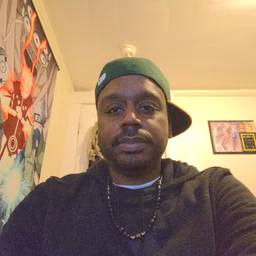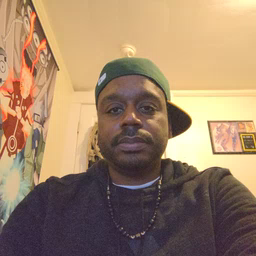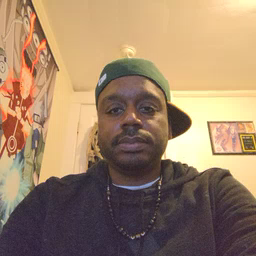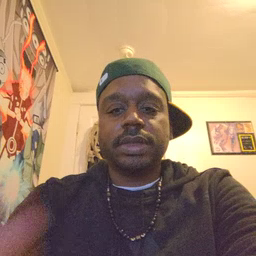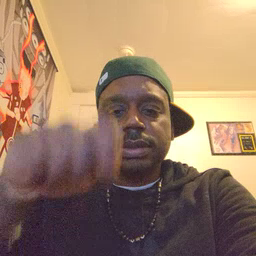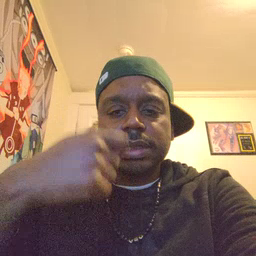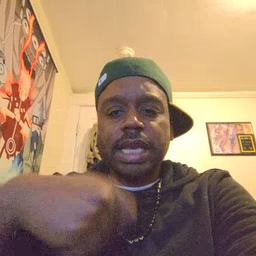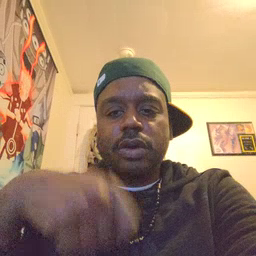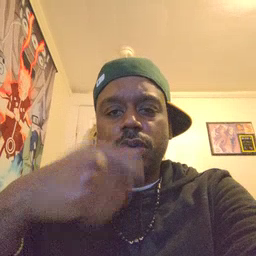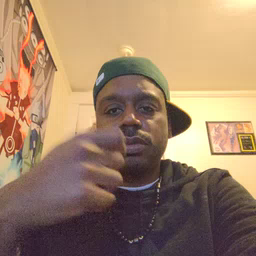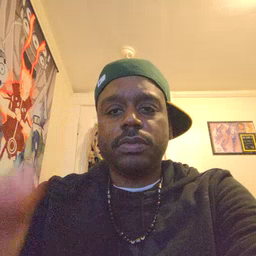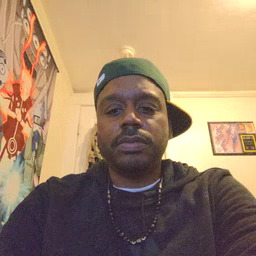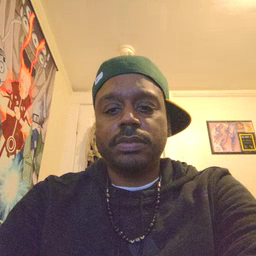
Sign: cereal